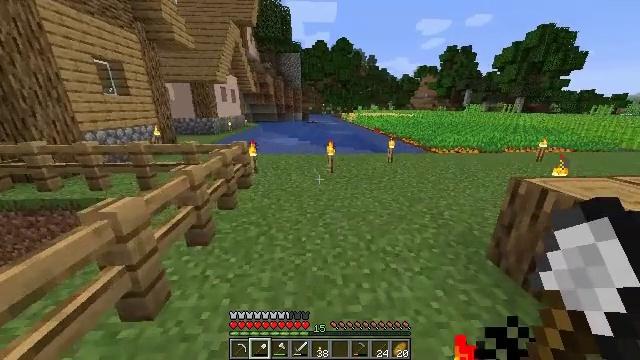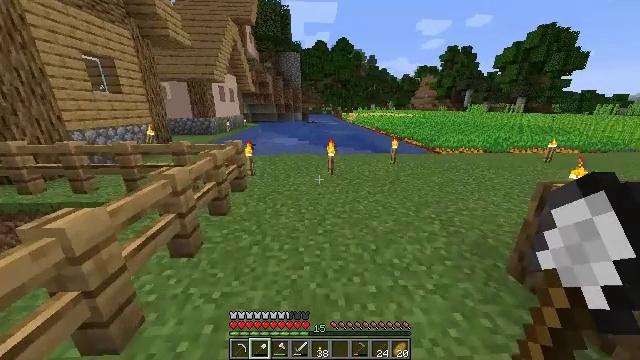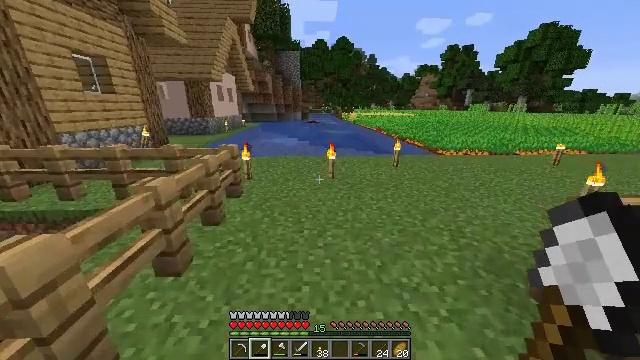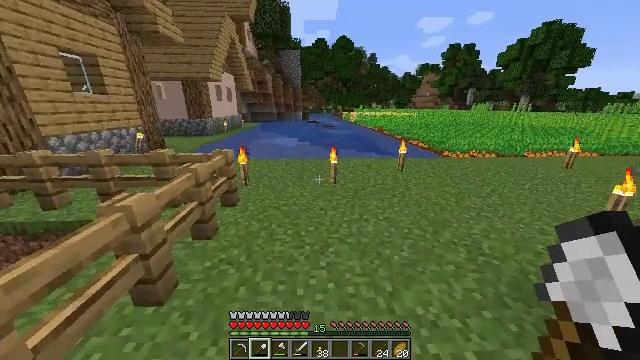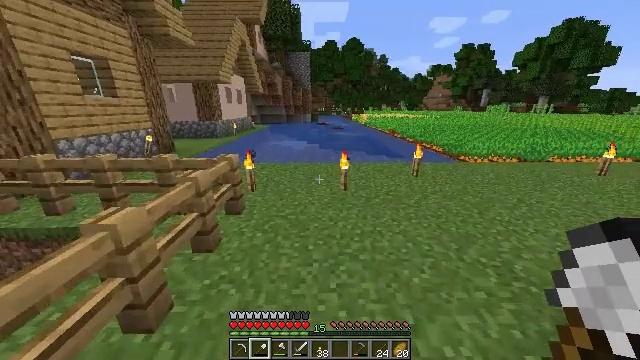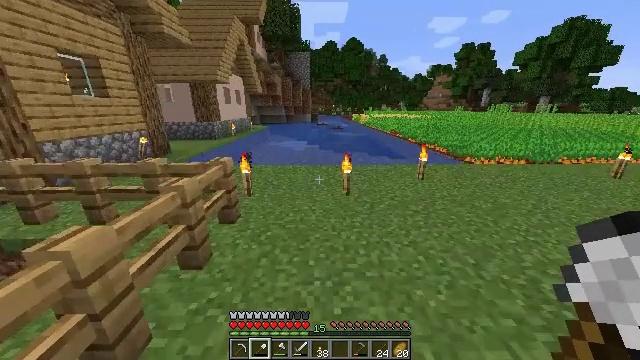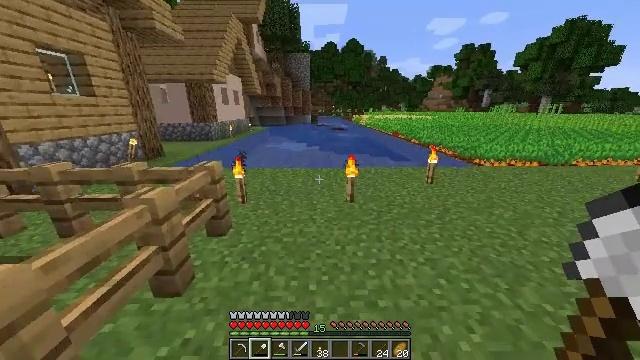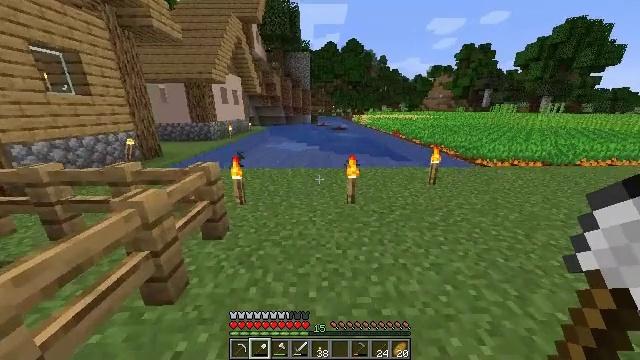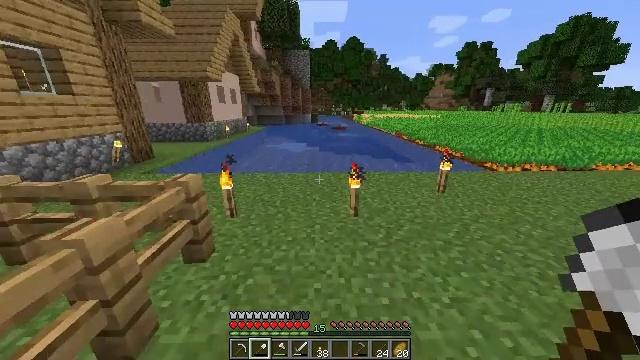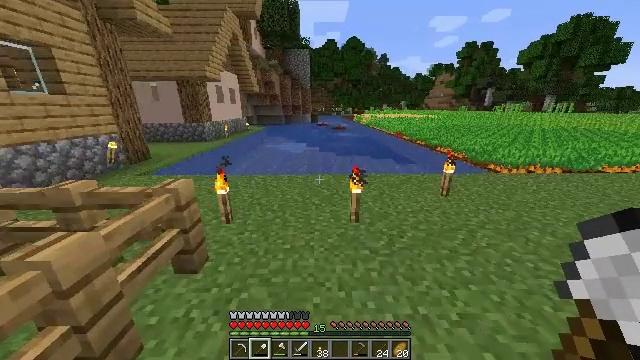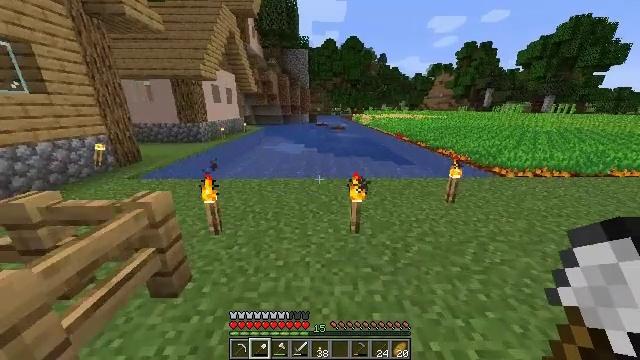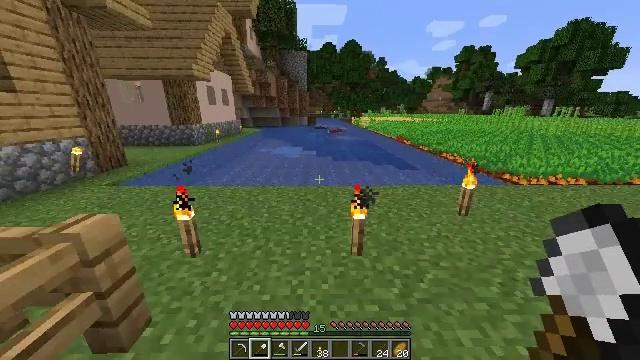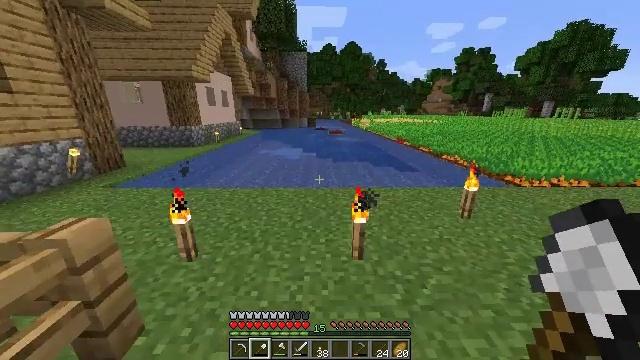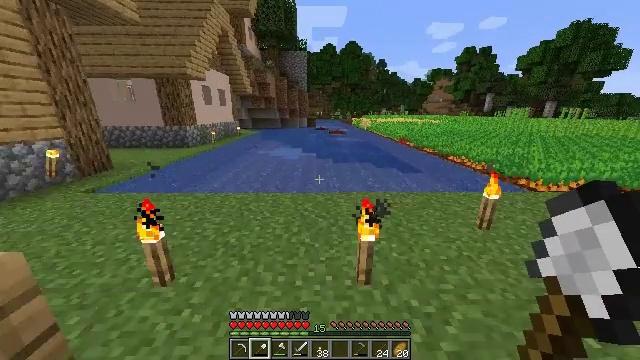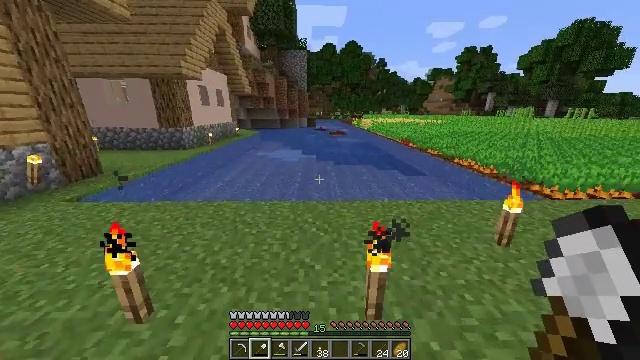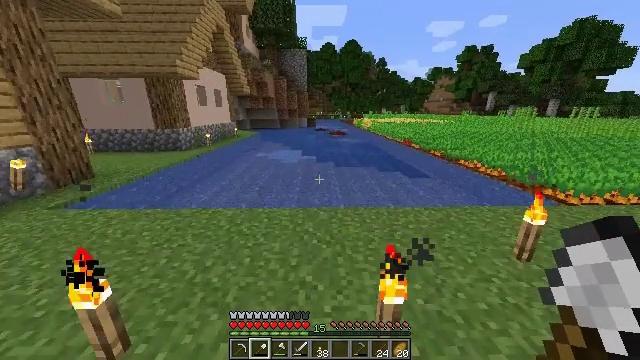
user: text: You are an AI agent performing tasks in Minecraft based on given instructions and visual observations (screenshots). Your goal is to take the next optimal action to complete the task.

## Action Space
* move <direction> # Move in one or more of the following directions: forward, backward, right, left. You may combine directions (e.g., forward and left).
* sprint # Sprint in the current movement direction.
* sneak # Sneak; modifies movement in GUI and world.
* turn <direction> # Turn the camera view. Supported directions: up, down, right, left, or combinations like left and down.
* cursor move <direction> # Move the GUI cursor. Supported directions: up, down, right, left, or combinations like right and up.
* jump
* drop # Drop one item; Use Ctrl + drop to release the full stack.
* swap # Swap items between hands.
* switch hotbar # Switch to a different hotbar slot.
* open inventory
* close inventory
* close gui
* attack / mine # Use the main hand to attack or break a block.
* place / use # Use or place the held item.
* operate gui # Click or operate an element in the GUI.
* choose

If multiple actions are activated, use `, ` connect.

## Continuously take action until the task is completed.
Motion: motion action
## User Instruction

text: Remove a stone hoe from the inventory.
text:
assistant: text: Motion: move forward, sprint
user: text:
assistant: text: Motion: move forward, sprint
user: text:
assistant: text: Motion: move forward, sprint
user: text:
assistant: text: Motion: move forward, sprint, turn left
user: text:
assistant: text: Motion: move forward, sprint
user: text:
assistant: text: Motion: move forward, sprint
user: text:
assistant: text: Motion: move forward, sprint
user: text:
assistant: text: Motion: move forward, sprint
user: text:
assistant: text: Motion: move forward, sprint
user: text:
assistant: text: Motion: move forward, sprint
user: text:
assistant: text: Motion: move forward, sprint
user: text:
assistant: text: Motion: move forward, sprint
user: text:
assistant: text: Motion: move forward, sprint
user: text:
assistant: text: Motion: move forward, sprint
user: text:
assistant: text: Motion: move forward
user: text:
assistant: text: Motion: move forward
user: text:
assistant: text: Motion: move forward
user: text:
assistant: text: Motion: move forward
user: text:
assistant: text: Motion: move forward
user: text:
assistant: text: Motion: move forward
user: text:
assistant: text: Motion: move forward
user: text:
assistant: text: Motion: move forward
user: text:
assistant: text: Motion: move forward
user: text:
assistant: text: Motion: move forward
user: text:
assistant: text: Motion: no_op
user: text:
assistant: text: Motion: no_op
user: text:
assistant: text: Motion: no_op
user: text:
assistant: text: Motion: no_op
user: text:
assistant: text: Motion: no_op
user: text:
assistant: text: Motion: no_op